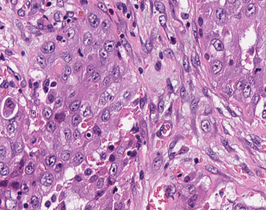
Tumor epithelial tissue: yes
Tumor-associated stroma tissue: yes
Normal tissue: no